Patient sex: M
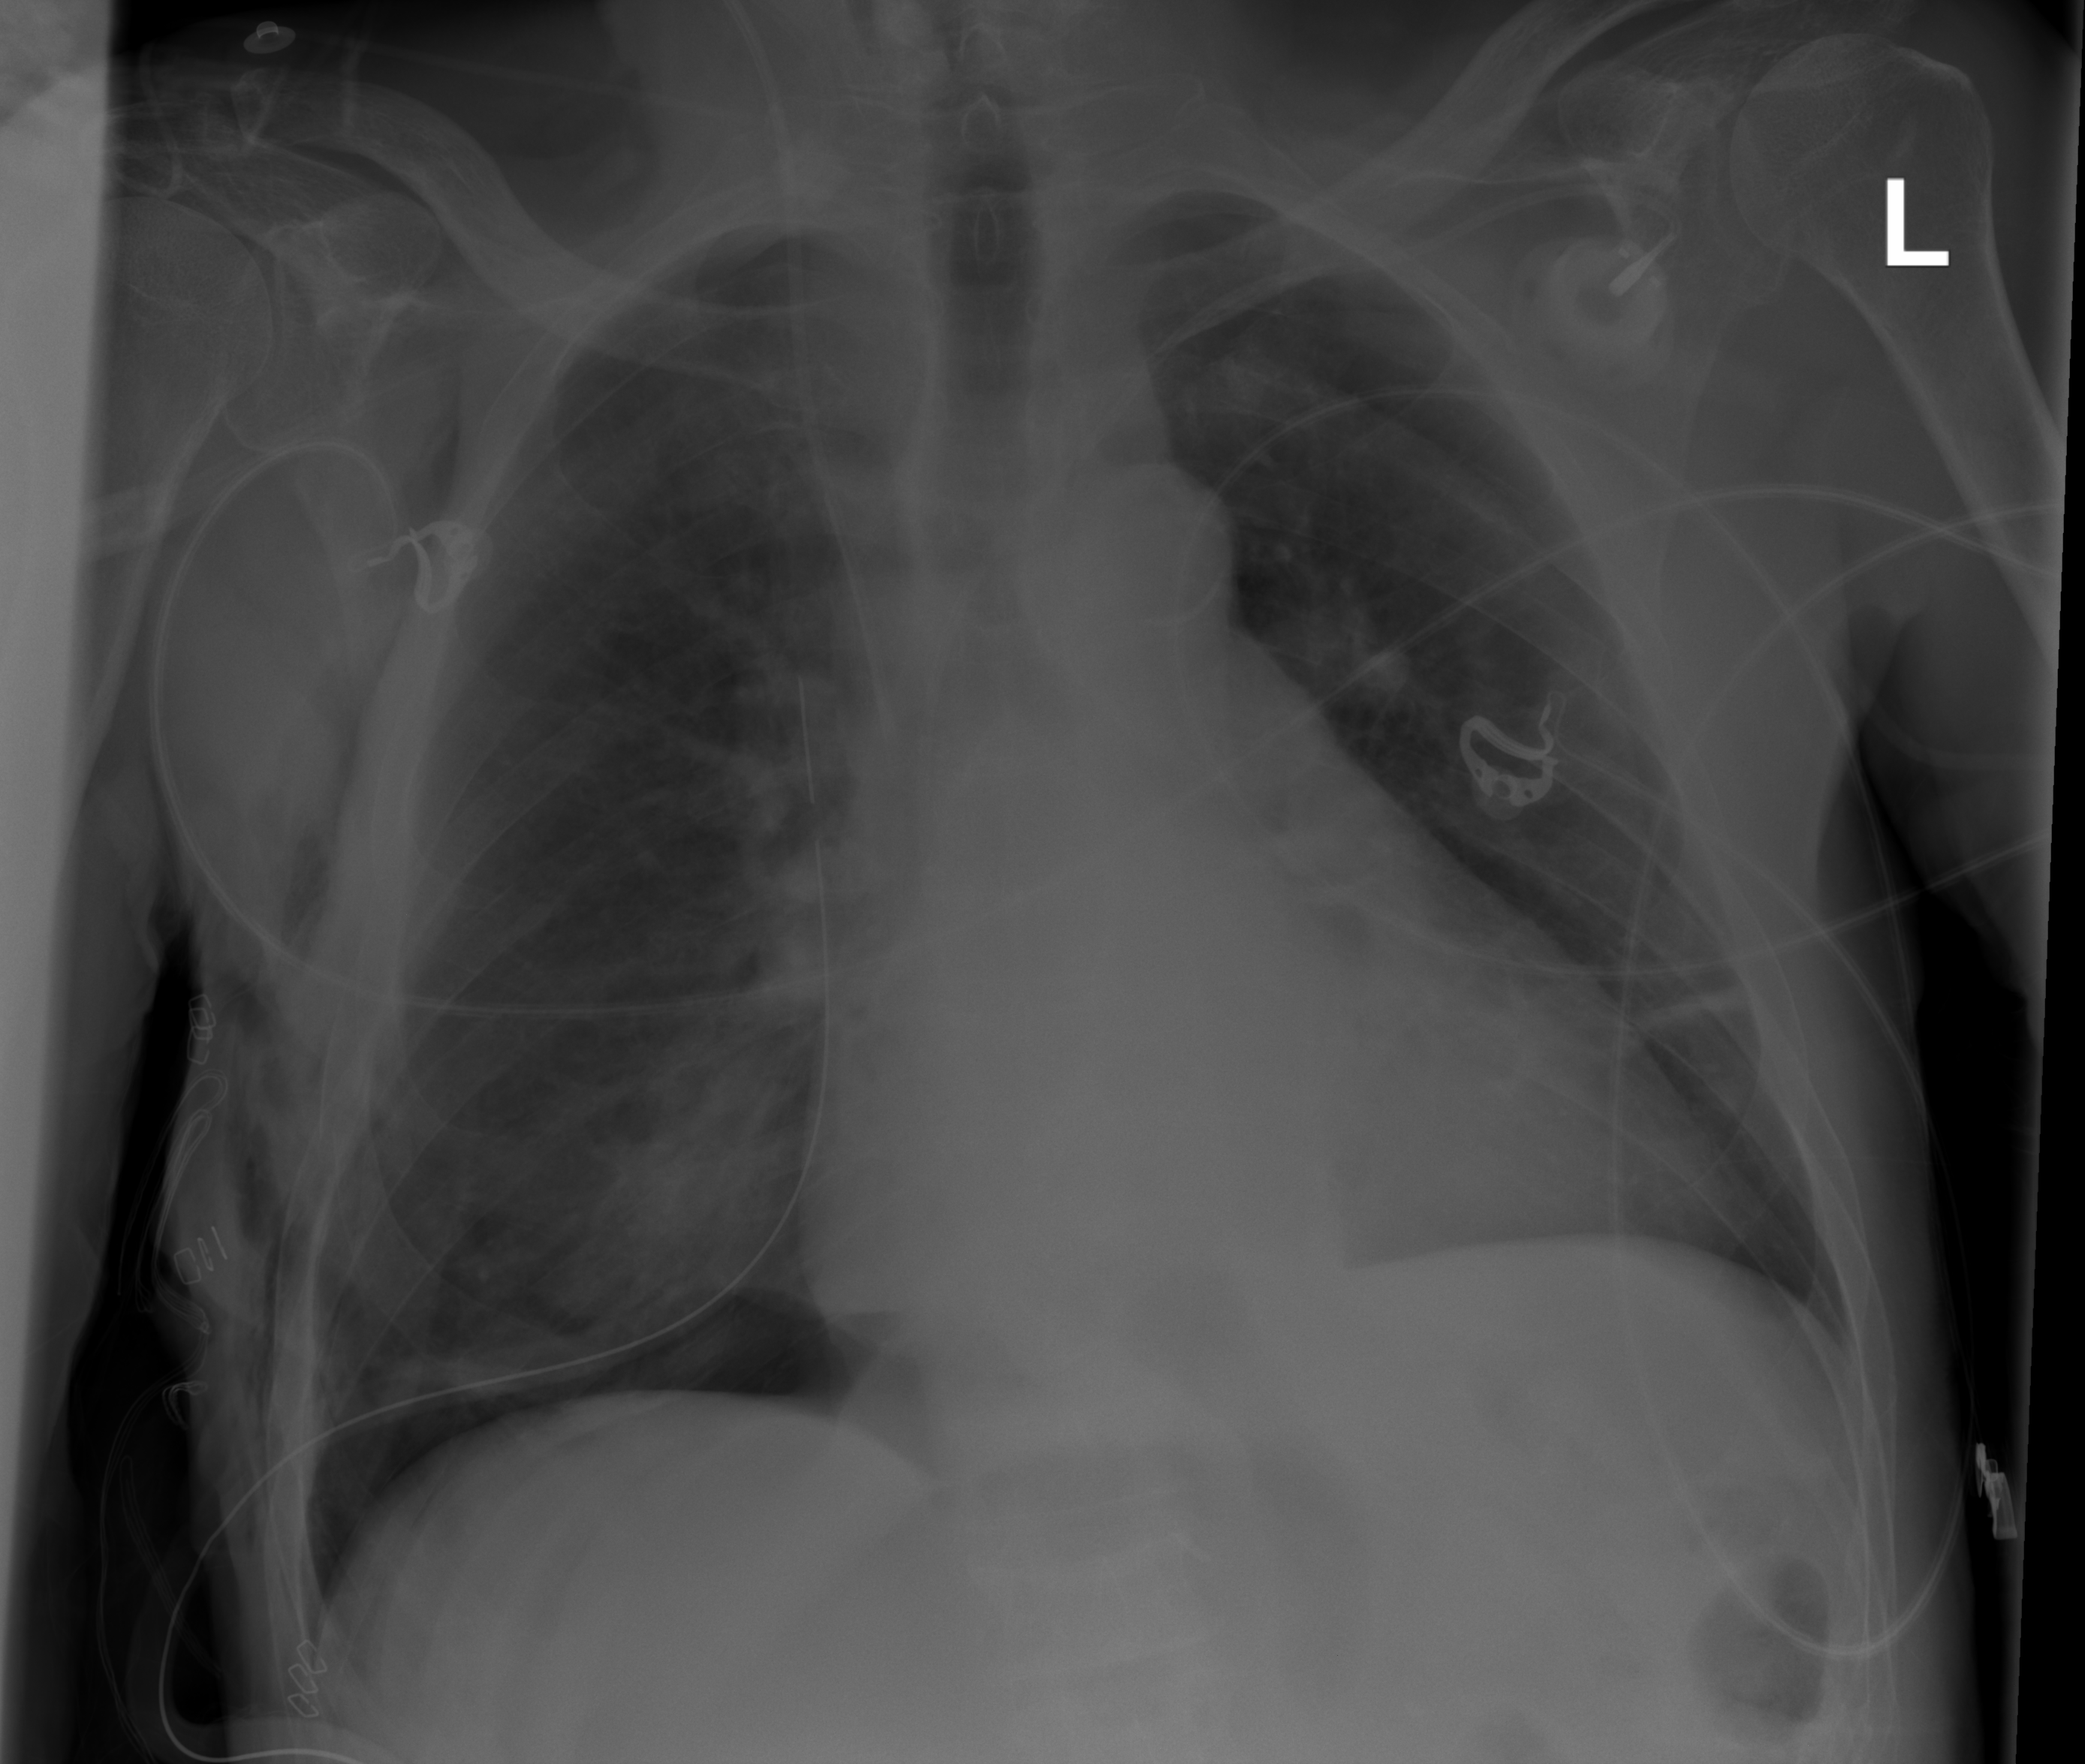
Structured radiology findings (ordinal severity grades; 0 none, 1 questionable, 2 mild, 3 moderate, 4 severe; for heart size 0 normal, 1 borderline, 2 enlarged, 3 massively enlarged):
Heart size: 3
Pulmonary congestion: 0
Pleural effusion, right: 0
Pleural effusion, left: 0
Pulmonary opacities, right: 0
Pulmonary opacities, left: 0
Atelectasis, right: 2
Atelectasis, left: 0